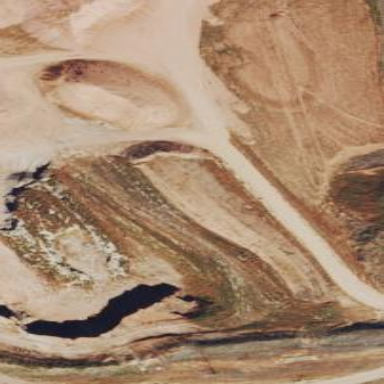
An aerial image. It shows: Quarry area.